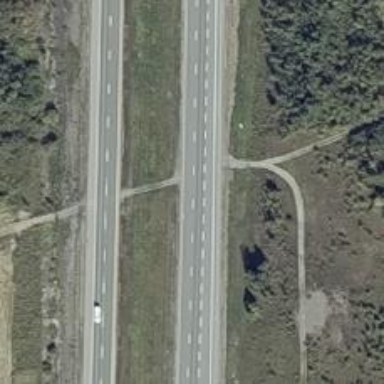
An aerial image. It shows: Motorway.